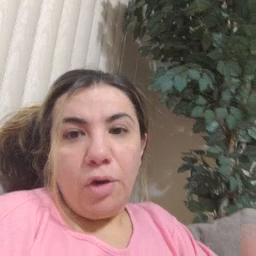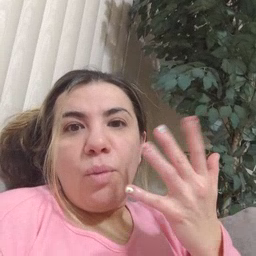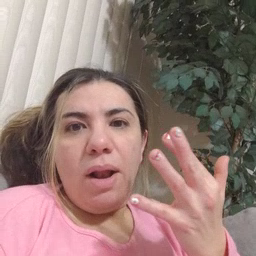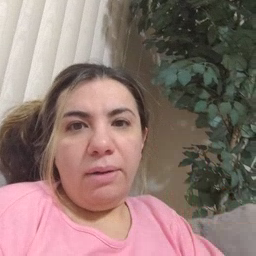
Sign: wait